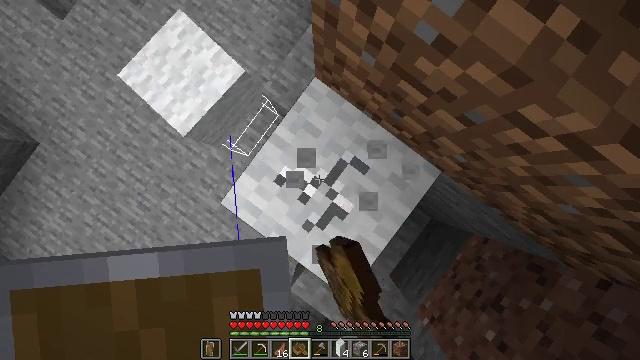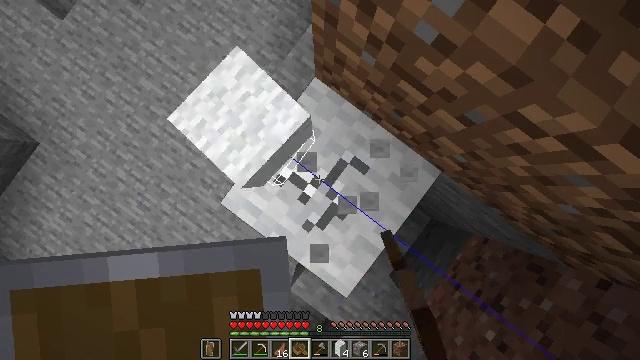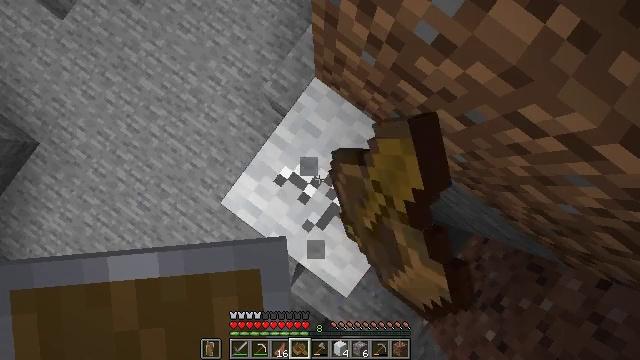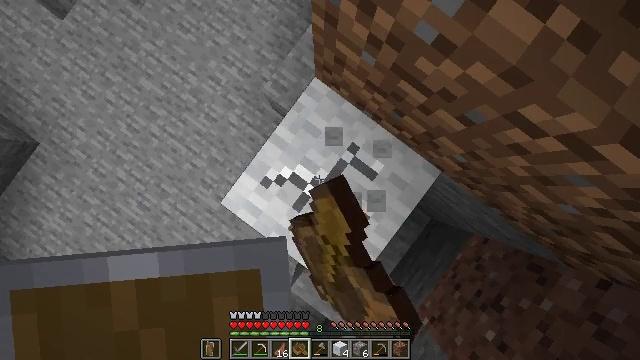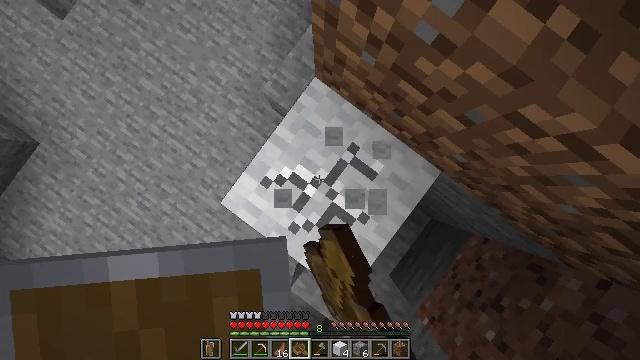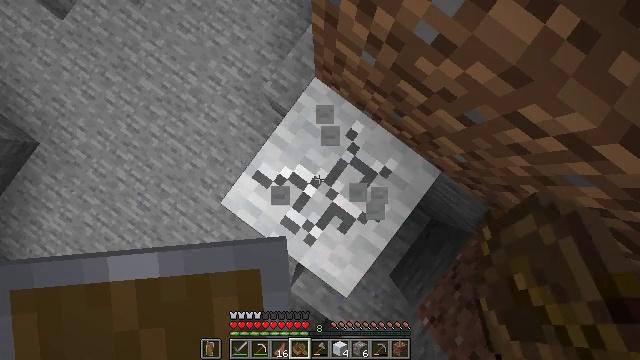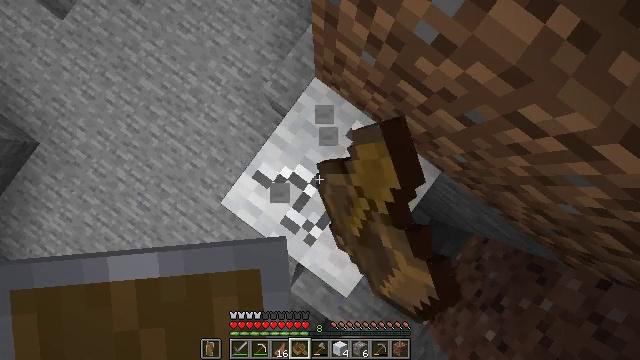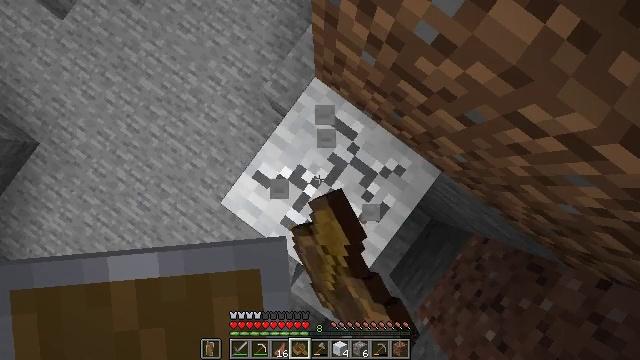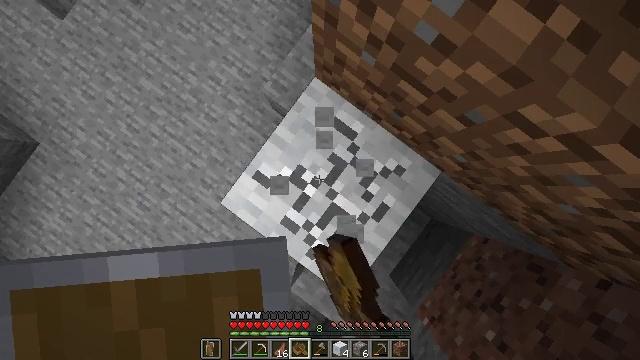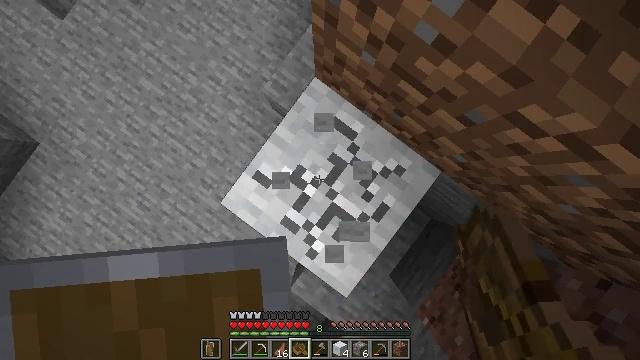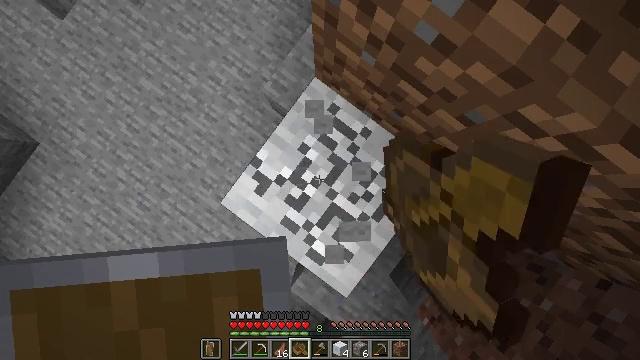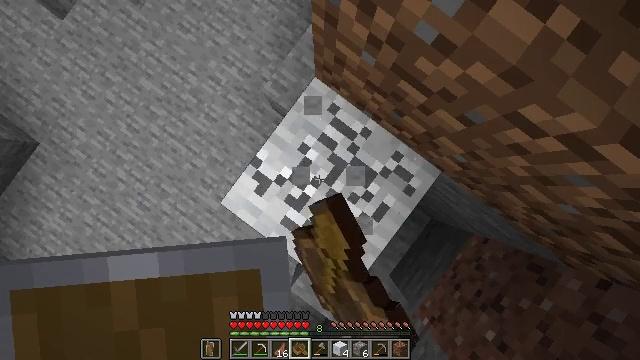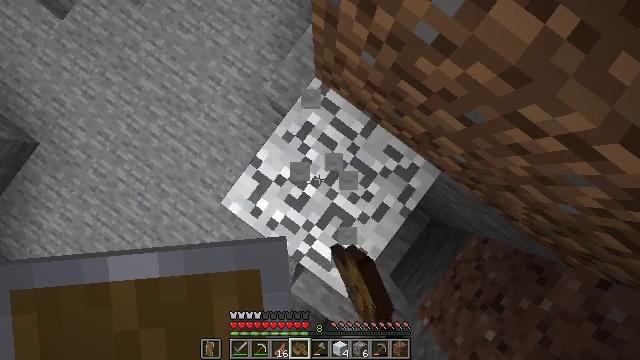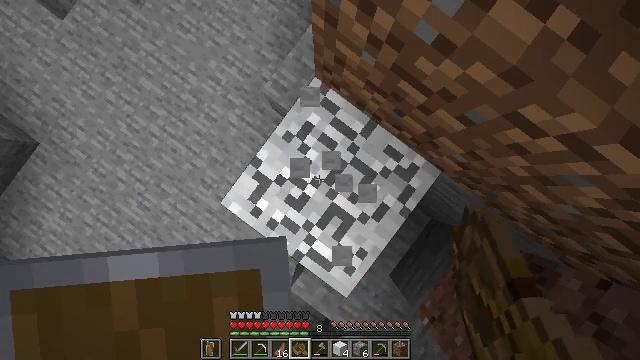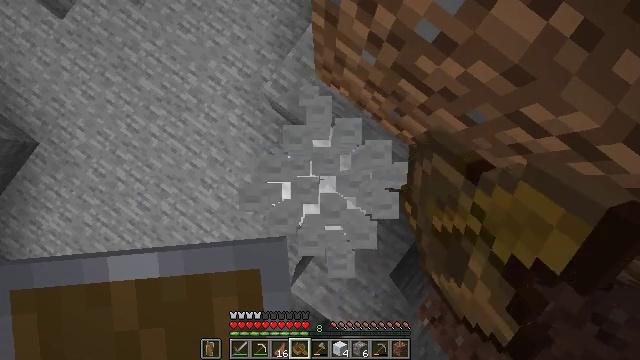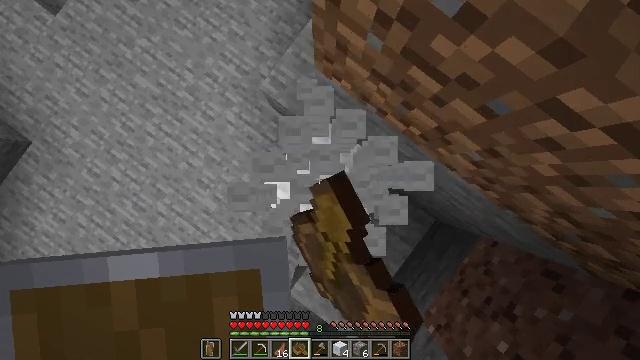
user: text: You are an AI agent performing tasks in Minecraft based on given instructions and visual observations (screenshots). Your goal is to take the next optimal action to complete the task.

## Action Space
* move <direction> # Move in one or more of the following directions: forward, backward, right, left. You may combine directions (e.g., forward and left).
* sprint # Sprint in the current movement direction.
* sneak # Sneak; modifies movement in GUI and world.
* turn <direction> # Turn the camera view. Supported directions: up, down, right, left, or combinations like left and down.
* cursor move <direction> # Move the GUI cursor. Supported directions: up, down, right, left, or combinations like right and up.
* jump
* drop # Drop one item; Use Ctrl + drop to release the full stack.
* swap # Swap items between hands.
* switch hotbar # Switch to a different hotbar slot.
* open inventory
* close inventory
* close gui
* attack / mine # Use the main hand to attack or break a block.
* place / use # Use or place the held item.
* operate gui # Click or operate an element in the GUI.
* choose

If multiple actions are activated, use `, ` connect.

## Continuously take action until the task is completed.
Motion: motion action
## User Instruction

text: Obtain white wool for building.
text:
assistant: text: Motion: attack / mine
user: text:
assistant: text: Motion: attack / mine
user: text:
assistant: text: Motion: attack / mine
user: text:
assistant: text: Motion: attack / mine
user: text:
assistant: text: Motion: attack / mine
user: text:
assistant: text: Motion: attack / mine
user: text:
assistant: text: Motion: attack / mine
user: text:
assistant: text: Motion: attack / mine
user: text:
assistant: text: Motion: attack / mine
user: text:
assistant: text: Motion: attack / mine
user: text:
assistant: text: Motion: attack / mine
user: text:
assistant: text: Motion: attack / mine
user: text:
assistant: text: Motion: attack / mine
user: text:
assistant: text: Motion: attack / mine
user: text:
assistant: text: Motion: attack / mine
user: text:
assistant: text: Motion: attack / mine
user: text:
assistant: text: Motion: attack / mine
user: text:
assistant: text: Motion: attack / mine
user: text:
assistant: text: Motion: attack / mine
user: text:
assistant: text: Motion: attack / mine
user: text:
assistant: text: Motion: attack / mine
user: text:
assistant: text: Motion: attack / mine
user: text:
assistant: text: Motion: attack / mine
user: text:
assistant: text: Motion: attack / mine
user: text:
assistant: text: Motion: attack / mine
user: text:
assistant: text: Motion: attack / mine
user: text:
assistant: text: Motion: attack / mine
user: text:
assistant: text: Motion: attack / mine
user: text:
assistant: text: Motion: attack / mine
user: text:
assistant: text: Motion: attack / mine